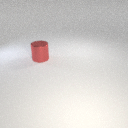
large red metal cylinder